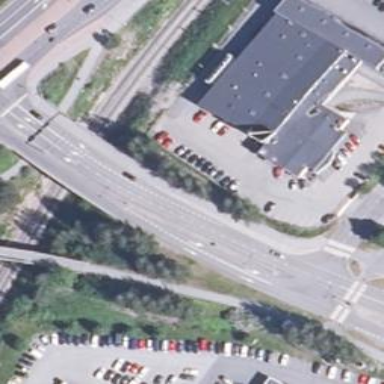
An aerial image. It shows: Building that houses car shop.